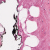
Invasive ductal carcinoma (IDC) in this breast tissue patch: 0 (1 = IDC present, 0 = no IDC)